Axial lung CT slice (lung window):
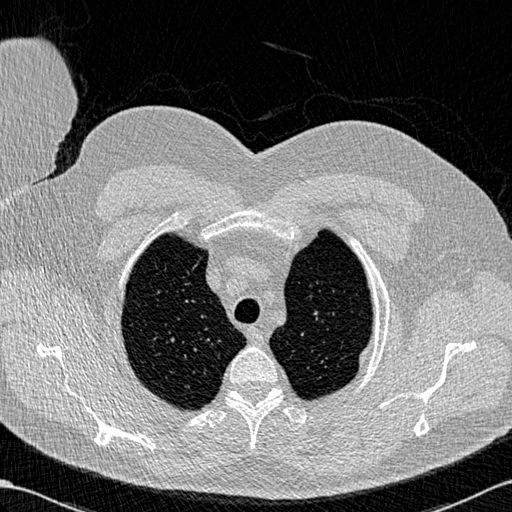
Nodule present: no